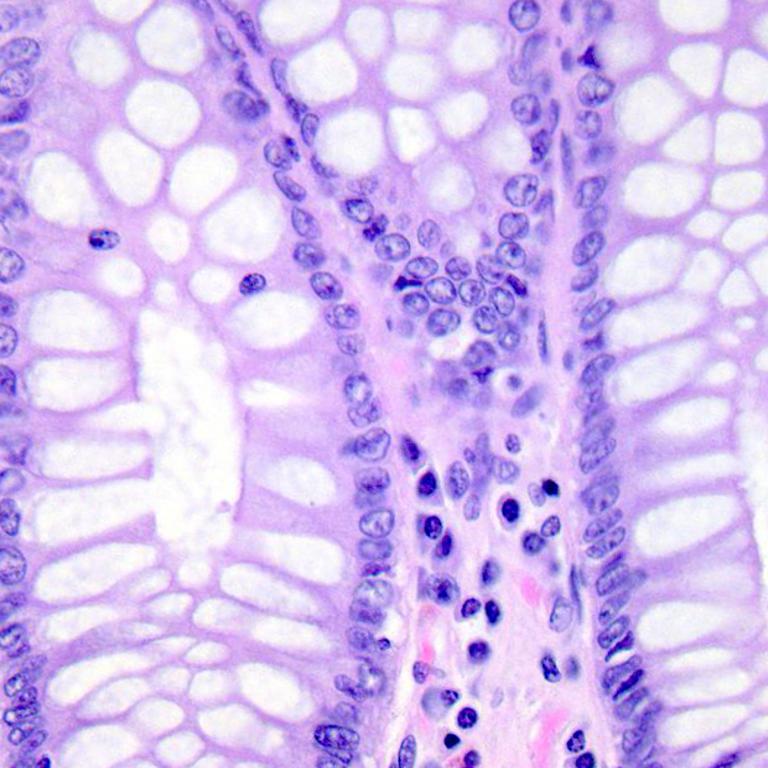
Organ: colon
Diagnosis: benign